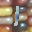
Label: 1